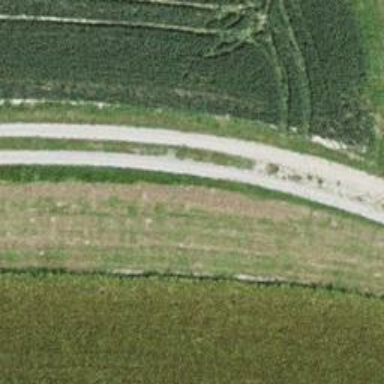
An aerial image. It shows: Unpaved track with grade2 tracktype.